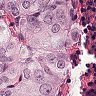
Metastatic tissue present: yes